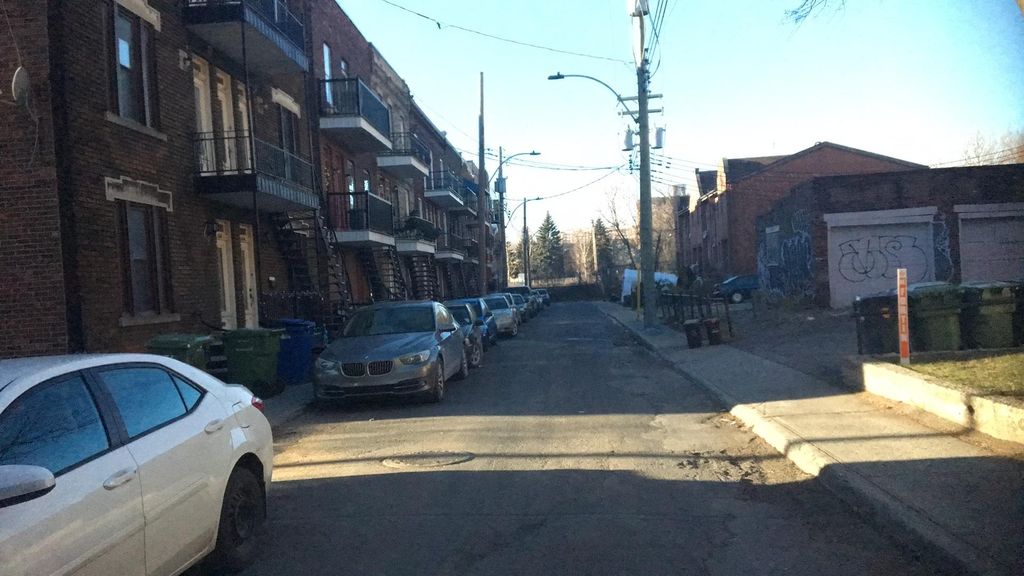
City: montreal